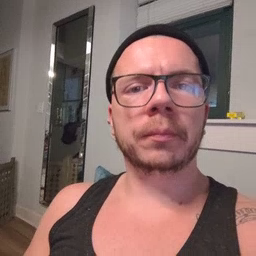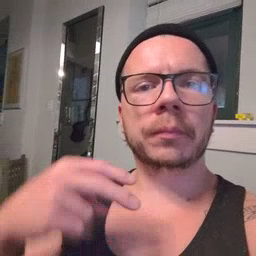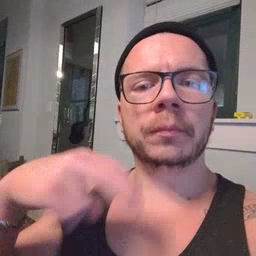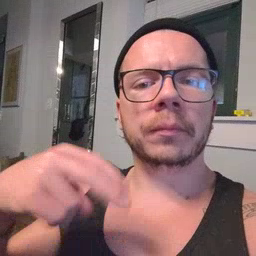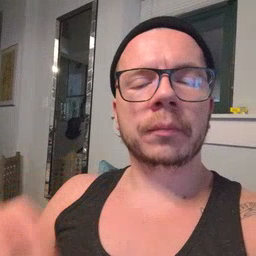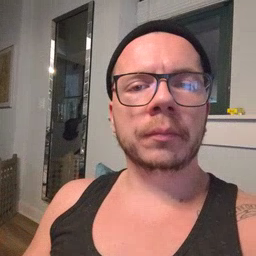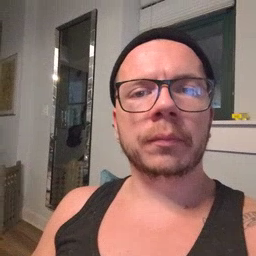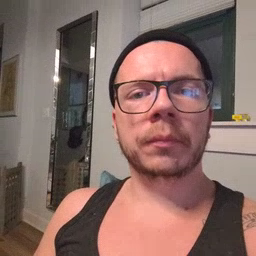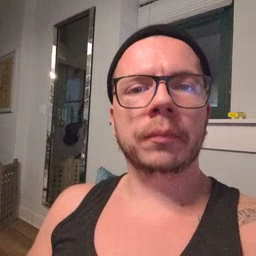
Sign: dance